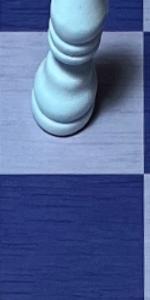
Label: Empty